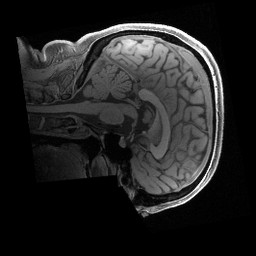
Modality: T1w
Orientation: sagittal
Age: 47
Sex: female
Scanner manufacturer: siemens
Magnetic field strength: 3 T
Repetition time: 2.4 s
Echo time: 0.00241 s